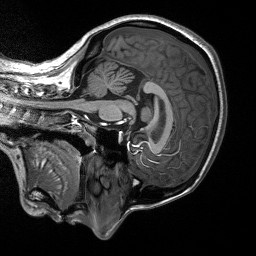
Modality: T1w
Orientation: sagittal
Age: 23
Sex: female
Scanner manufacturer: siemens
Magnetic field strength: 3 T
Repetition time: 2.53 s
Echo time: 0.00219 s